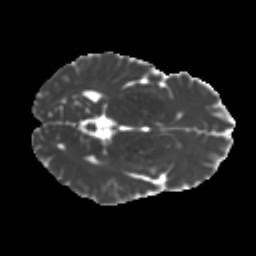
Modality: MD
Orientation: axial
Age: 35
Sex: male
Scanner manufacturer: ge
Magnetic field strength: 3 T
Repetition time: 7.8 s
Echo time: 0.0606 s